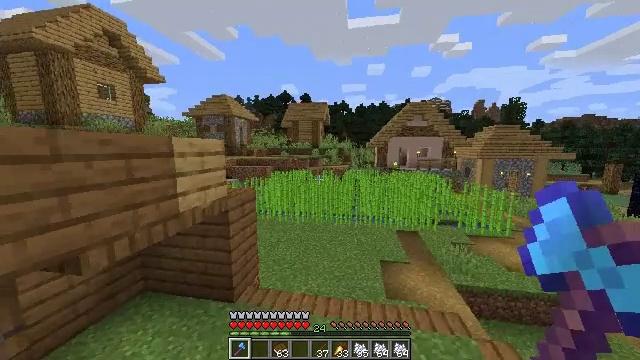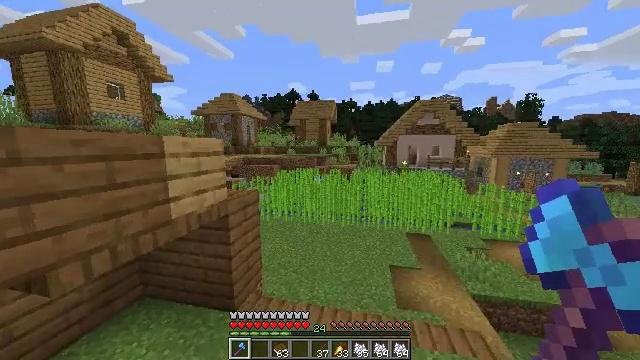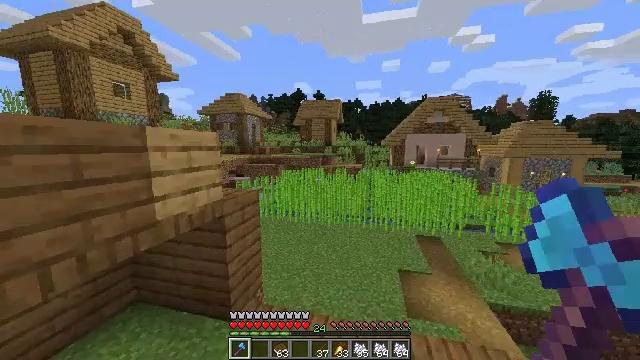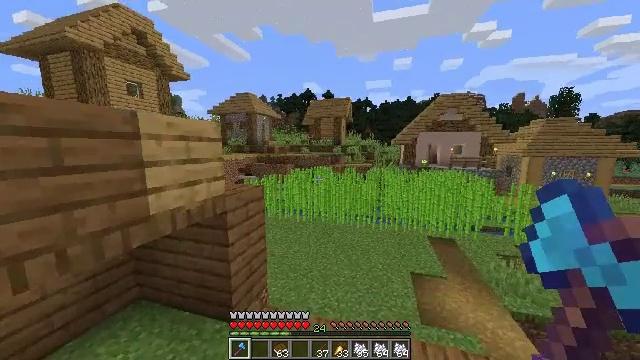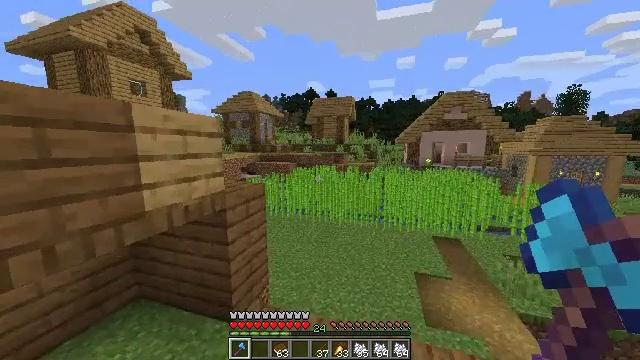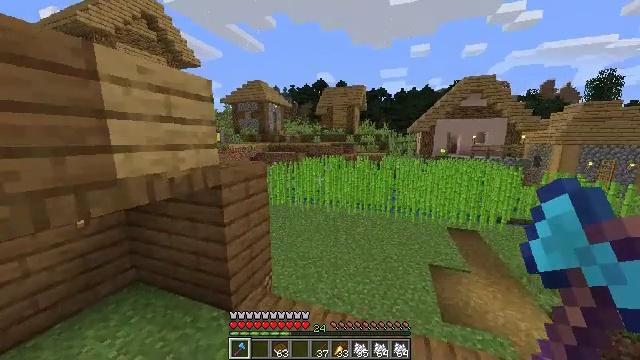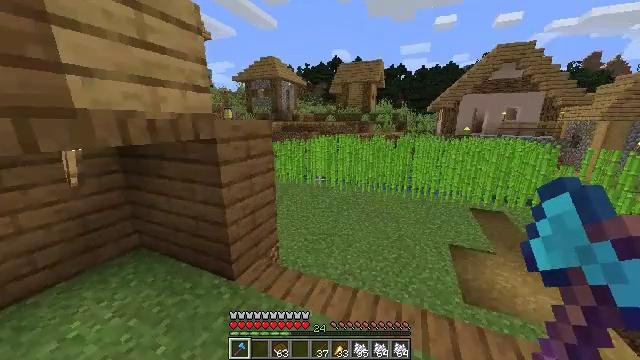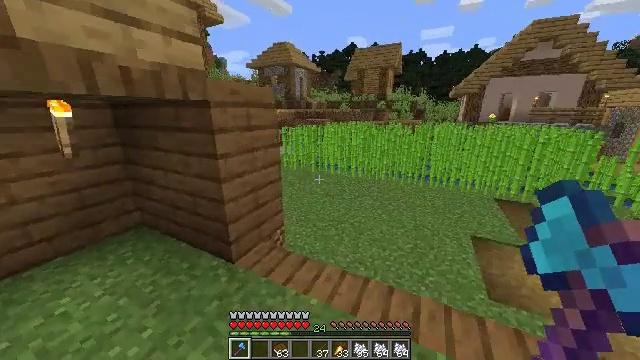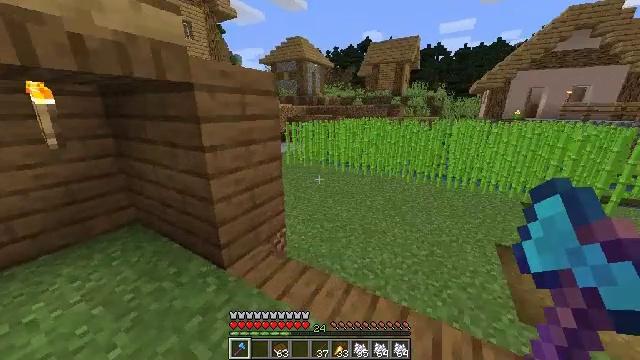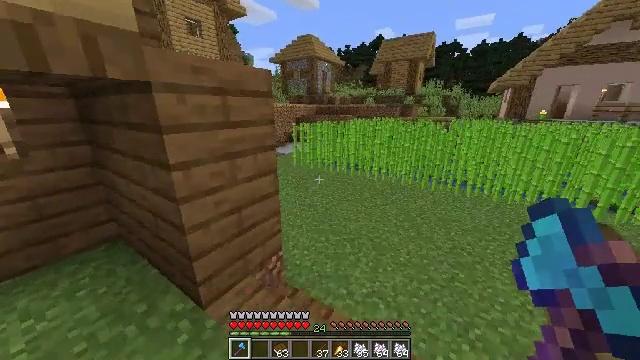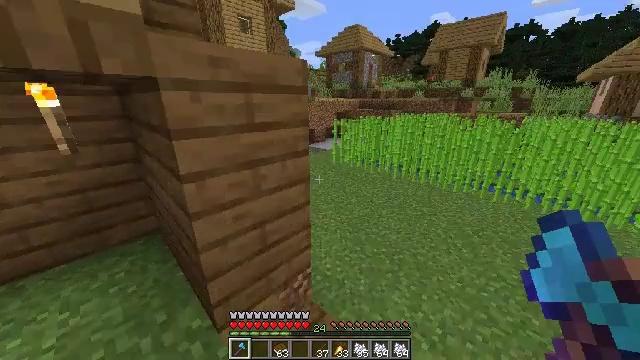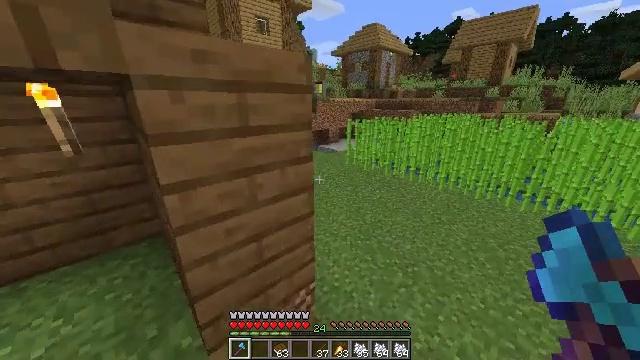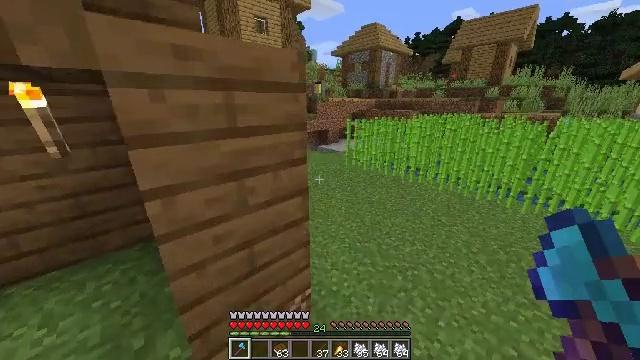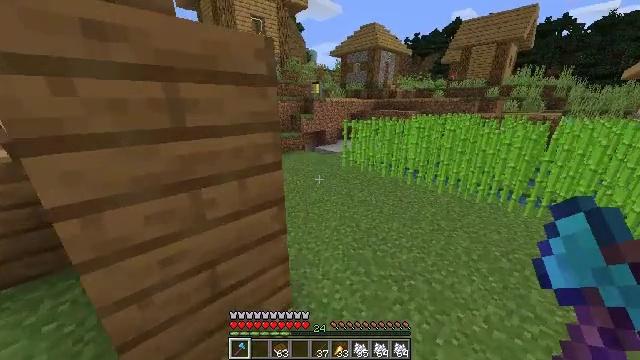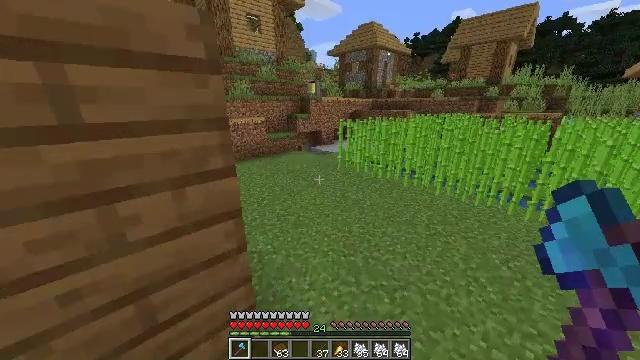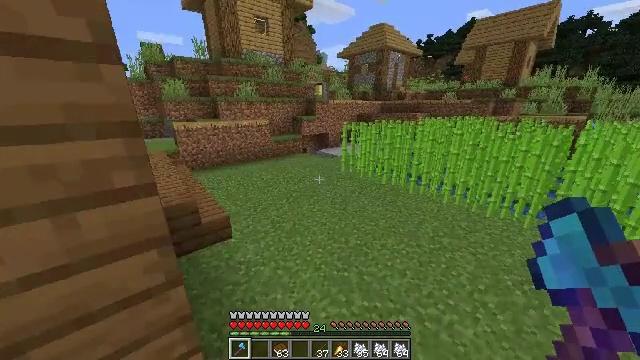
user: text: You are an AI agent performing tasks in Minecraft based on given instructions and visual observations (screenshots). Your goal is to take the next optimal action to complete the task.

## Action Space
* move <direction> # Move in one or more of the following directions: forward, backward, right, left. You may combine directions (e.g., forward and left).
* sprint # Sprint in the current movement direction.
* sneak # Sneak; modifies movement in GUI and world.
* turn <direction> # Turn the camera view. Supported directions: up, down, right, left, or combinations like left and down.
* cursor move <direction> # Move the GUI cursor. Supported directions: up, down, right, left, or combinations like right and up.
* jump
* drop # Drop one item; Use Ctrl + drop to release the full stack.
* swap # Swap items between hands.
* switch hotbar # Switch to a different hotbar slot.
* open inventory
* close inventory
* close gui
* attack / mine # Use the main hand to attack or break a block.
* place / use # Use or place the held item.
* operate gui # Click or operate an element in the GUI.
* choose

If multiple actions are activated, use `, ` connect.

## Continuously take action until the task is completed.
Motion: motion action
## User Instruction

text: Craft an enchanted book.
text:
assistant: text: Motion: move forward, sprint, turn left, jump
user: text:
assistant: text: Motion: move forward, sprint, turn left, jump
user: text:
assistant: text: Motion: move forward, sprint, turn left
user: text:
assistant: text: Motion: move forward, sprint
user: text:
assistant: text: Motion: move forward, sprint, turn left and down
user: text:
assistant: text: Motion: move forward, sprint, turn left and down
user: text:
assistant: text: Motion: move forward, sprint, turn left and down
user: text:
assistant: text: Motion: move forward, sprint, turn left
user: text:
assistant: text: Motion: move forward, sprint, turn left
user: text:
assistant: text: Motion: move forward, sprint, turn left and down
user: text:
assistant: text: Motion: move forward and move right, sprint, turn left
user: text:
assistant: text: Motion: move forward and move right, sprint
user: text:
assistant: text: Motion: move forward and move right, sprint
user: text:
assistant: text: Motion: move forward and move right, sprint
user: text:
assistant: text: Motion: move forward and move right, sprint, turn left
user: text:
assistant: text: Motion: move forward, sprint, turn left
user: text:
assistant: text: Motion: move forward, sprint, turn left and down
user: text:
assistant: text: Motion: move forward, sprint, turn left and down
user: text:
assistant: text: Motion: move forward, sprint, turn left and down
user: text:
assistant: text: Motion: move forward, sprint, turn left
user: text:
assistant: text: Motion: move forward, sprint, turn left
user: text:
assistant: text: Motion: move forward, sprint, turn left and up
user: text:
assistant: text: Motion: move forward, sprint
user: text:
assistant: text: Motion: move forward, sprint
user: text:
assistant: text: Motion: move forward, sprint, turn left
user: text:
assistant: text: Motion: move forward, sprint, turn left
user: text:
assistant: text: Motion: move forward, sprint, turn left and up
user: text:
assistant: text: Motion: move forward, sprint, turn left and up
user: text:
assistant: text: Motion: move forward, sprint, turn left
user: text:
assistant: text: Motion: move forward, sprint, turn left